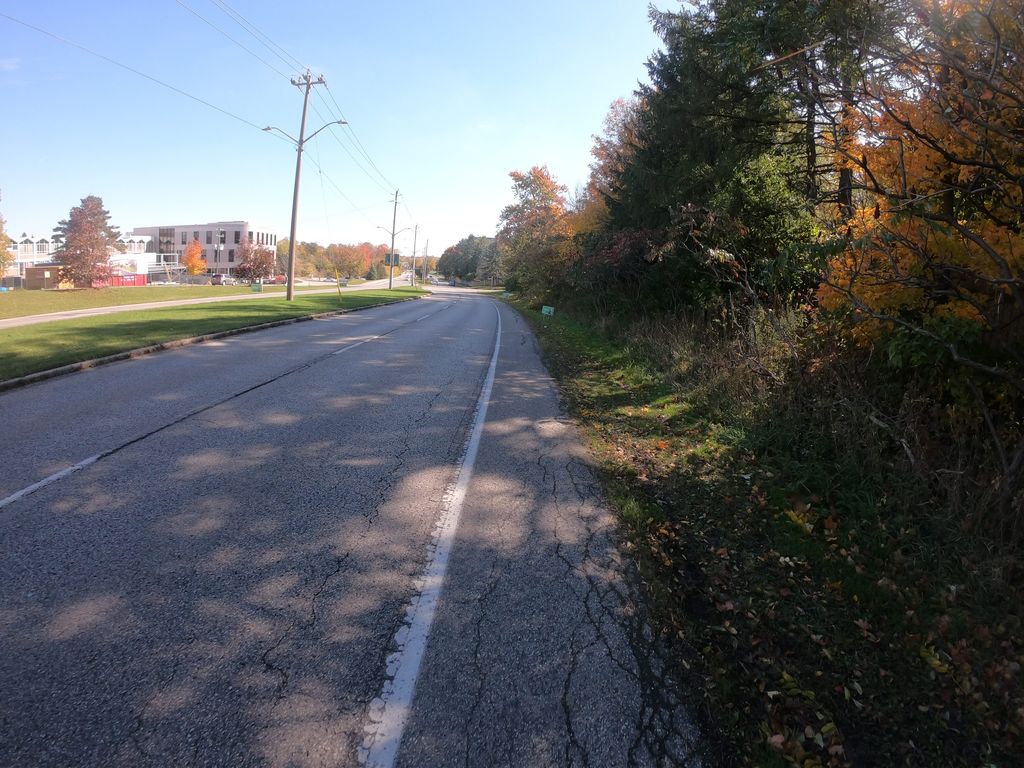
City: kitchener-waterloo